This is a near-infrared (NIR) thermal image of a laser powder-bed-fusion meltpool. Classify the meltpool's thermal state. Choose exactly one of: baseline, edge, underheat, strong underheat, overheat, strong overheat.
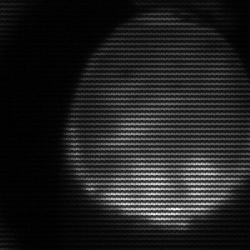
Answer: edge